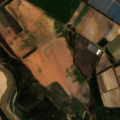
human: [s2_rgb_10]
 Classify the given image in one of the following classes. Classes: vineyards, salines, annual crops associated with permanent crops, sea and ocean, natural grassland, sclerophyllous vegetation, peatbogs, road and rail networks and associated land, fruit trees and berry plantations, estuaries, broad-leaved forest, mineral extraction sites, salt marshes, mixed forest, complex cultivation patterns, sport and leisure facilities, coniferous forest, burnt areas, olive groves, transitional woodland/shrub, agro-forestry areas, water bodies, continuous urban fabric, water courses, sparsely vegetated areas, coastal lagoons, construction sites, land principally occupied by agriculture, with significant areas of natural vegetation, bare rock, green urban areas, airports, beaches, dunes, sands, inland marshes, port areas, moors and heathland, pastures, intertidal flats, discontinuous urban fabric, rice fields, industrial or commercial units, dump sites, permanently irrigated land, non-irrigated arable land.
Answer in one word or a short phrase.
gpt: non-irrigated arable land, permanently irrigated land, sclerophyllous vegetation